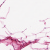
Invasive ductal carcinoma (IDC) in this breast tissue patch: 0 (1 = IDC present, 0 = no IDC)